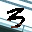
Label: 3